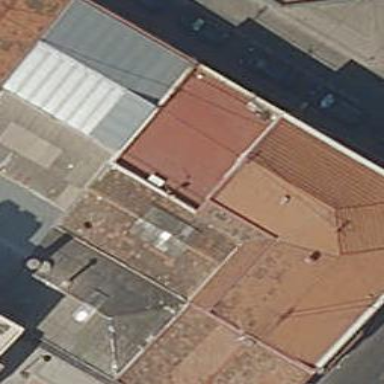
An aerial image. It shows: Part of building.